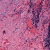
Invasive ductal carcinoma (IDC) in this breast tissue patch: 0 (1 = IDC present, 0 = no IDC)